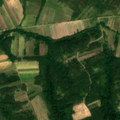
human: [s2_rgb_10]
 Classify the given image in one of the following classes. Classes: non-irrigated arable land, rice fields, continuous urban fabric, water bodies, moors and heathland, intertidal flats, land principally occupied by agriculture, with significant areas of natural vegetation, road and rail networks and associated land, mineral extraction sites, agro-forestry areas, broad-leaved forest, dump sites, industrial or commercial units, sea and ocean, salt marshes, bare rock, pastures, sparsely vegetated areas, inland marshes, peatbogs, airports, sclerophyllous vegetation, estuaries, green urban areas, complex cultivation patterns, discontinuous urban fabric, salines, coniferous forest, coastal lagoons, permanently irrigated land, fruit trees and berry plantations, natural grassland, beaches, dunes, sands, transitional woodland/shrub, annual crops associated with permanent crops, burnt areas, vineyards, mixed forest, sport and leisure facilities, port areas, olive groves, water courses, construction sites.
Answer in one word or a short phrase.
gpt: non-irrigated arable land, land principally occupied by agriculture, with significant areas of natural vegetation, broad-leaved forest, transitional woodland/shrub